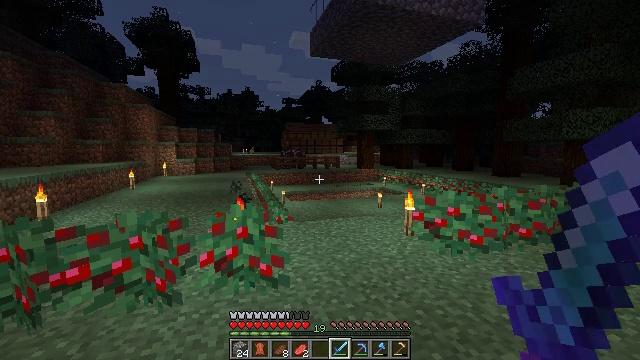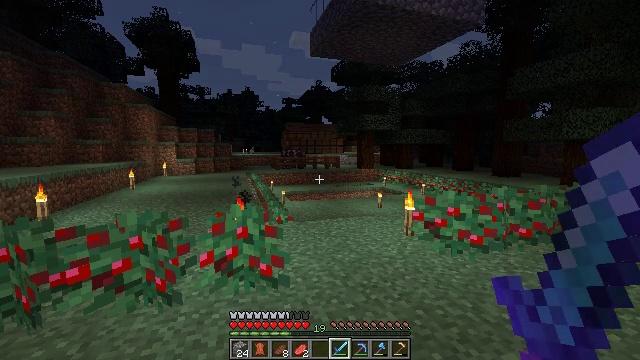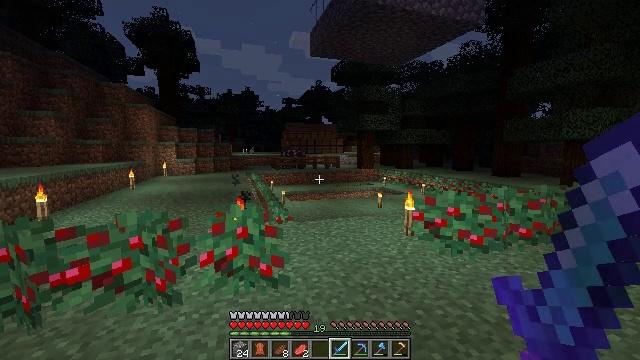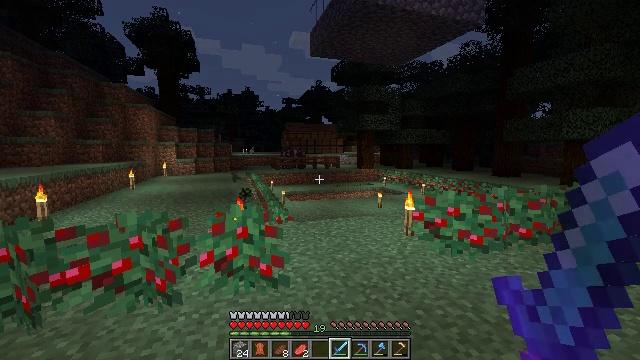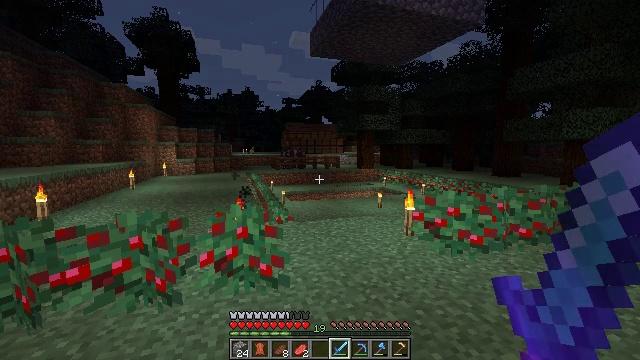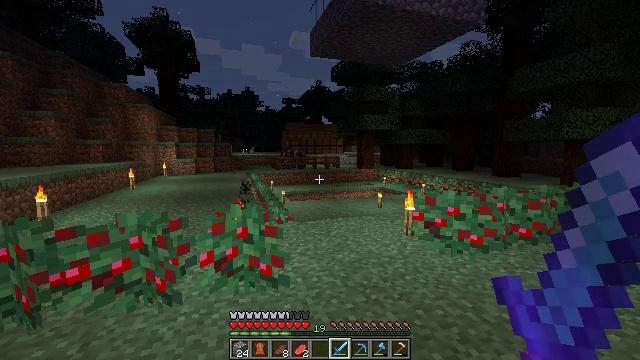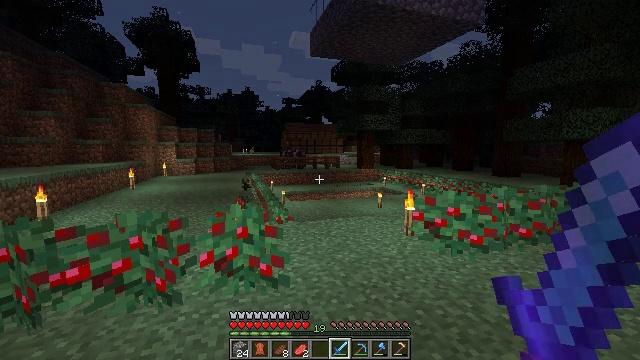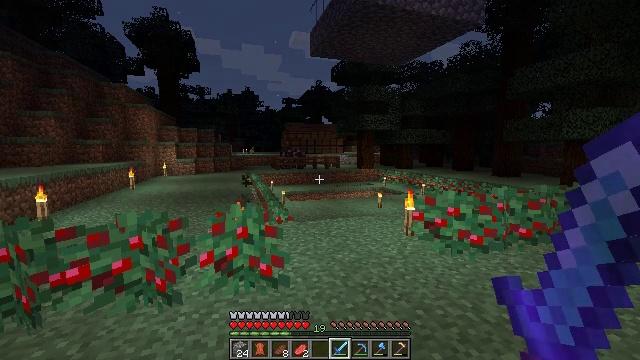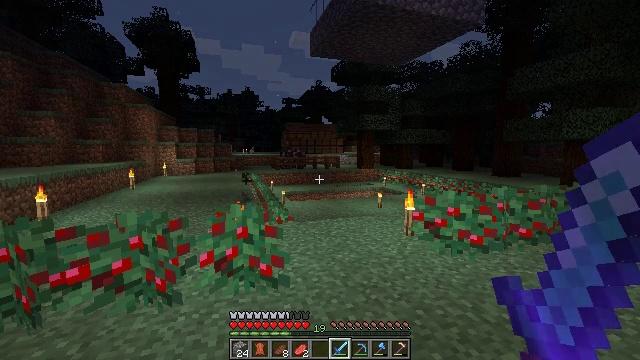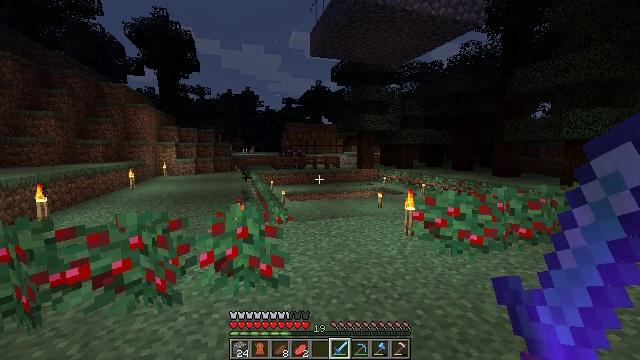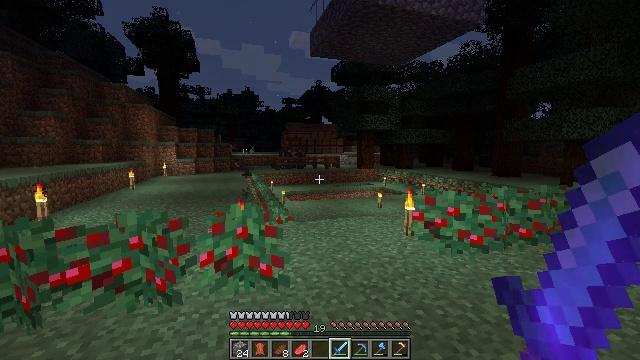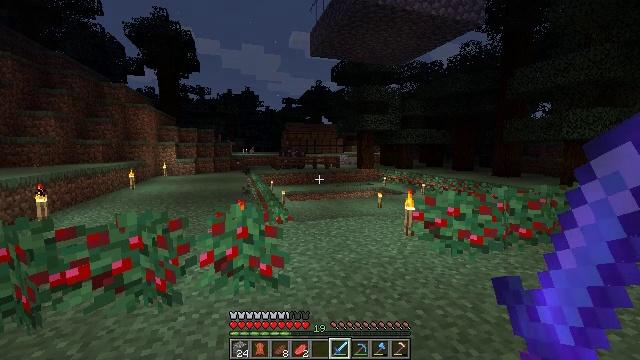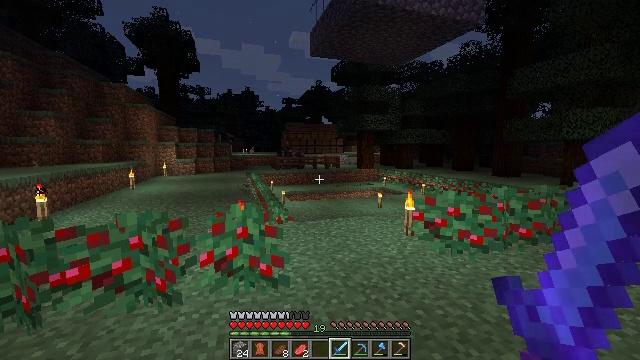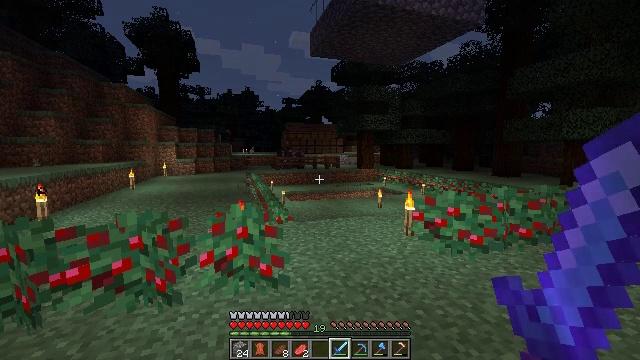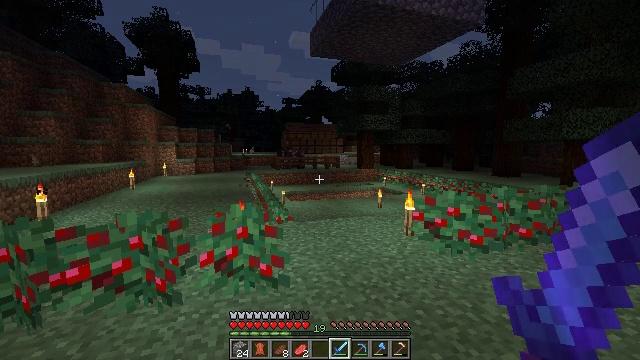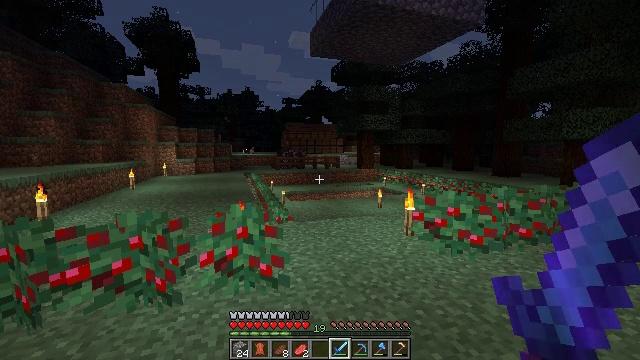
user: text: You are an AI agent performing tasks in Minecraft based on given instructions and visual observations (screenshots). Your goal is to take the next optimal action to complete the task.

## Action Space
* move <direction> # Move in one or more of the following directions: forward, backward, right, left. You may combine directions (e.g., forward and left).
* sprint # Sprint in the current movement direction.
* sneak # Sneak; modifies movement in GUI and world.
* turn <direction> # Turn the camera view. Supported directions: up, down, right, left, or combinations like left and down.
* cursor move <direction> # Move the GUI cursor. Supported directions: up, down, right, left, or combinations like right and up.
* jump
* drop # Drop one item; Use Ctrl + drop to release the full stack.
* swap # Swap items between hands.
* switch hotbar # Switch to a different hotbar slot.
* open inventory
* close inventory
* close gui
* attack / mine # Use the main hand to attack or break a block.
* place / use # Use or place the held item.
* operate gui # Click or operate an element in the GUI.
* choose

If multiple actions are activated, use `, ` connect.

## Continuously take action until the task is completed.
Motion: motion action
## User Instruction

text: Break the mature wheat plants.
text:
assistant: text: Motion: no_op
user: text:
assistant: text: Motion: no_op
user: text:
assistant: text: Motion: no_op
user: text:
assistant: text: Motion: no_op
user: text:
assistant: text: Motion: no_op
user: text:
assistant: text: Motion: no_op
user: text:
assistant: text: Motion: no_op
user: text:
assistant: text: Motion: no_op
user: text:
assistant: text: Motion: no_op
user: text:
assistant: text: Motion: no_op
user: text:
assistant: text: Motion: no_op
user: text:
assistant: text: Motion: no_op
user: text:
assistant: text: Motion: no_op
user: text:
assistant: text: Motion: no_op
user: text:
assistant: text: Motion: no_op
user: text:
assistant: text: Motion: no_op
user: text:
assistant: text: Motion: no_op
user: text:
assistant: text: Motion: no_op
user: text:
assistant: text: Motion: no_op
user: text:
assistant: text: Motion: no_op
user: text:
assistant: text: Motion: no_op
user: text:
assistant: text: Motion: no_op
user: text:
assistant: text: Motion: no_op
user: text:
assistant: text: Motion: no_op
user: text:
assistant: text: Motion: no_op
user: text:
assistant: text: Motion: no_op
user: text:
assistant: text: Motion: no_op
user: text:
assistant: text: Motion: no_op
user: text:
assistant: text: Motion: no_op
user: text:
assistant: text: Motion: no_op